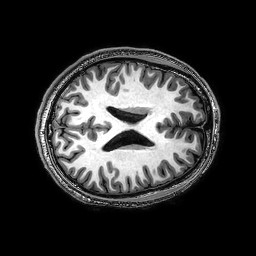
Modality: T1w
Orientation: axial
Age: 24
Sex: male
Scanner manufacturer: philips
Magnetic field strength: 3 T
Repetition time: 0.00827 s
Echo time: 0.00379 s